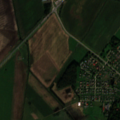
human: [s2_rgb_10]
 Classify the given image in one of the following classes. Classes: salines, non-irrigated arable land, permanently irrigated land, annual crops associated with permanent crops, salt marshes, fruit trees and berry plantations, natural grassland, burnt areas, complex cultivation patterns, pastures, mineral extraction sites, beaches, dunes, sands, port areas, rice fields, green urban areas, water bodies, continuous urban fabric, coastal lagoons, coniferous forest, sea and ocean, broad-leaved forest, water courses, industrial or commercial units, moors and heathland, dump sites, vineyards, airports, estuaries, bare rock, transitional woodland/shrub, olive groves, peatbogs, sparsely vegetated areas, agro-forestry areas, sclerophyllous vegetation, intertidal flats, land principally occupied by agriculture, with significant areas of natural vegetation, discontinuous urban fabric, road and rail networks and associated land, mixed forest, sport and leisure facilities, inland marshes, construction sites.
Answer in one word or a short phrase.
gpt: discontinuous urban fabric, non-irrigated arable land